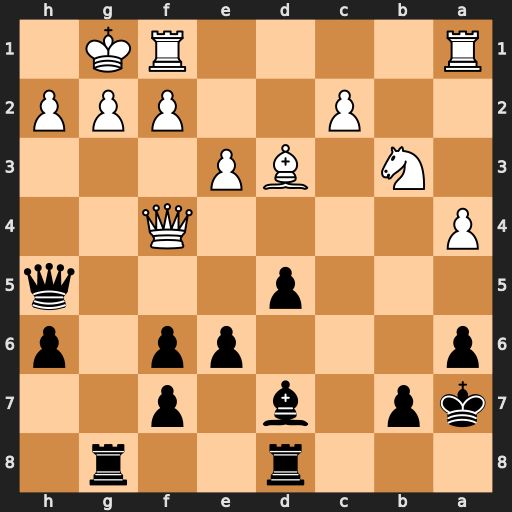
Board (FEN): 3r2r1/kp1b1p2/p3pp1p/3p3q/P4Q2/1N1BP3/2P2PPP/R4RK1
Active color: b
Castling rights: -
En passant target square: -
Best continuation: e5 Qxf6 Bh3 g3 Rd6 Qxd6 Qf3